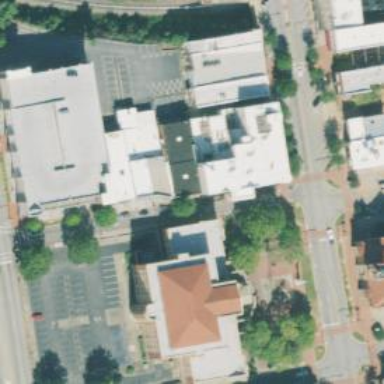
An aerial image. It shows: Courthouse building.